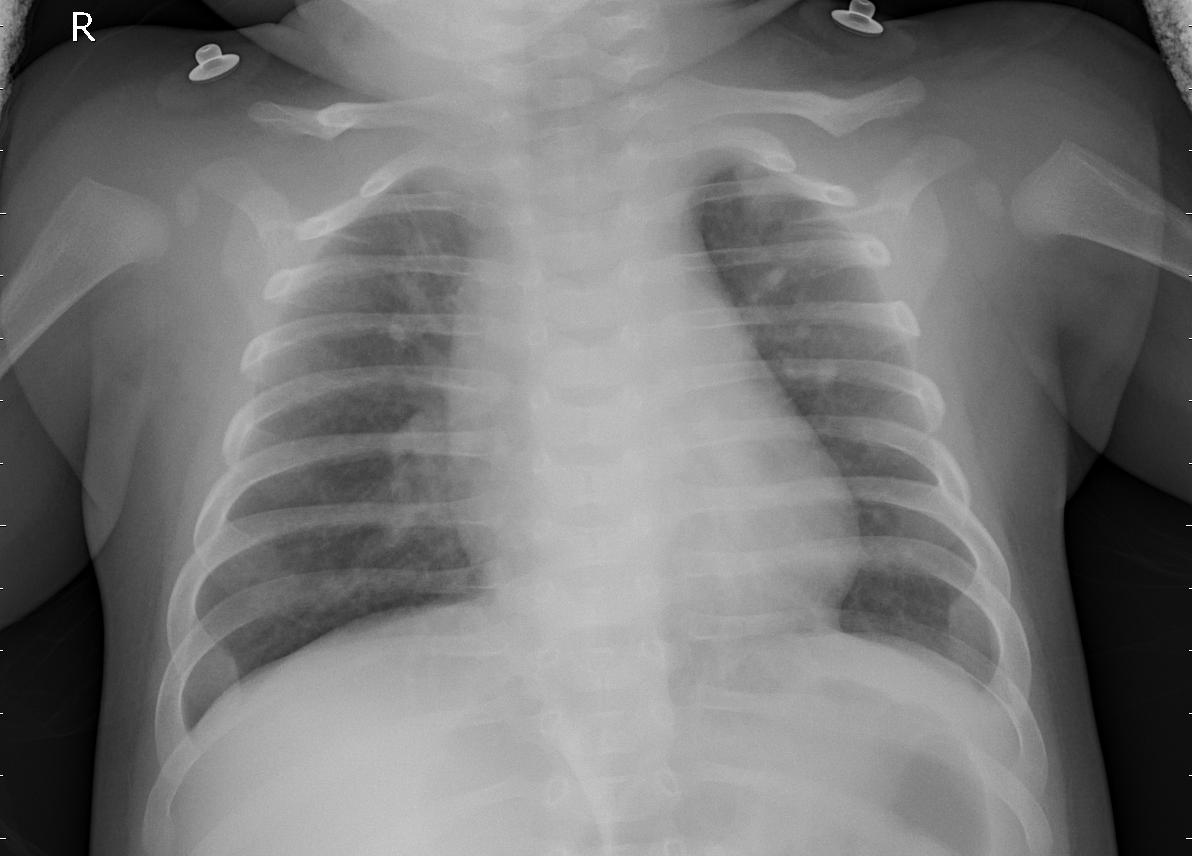
Diagnosis: PNEUMONIA